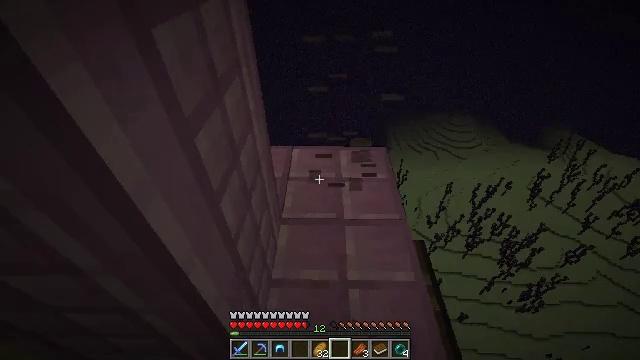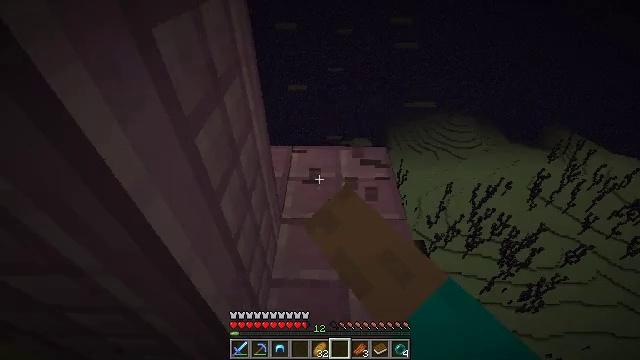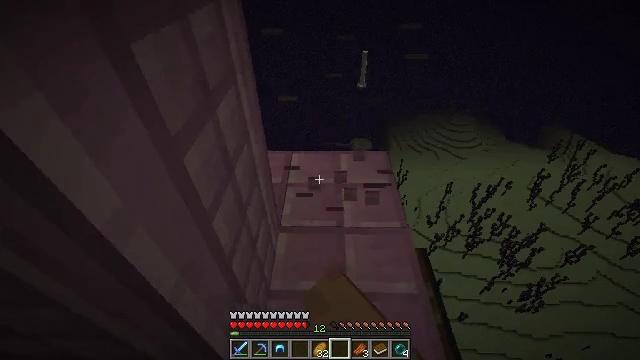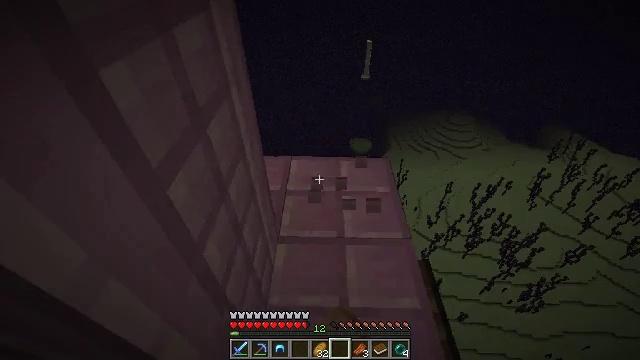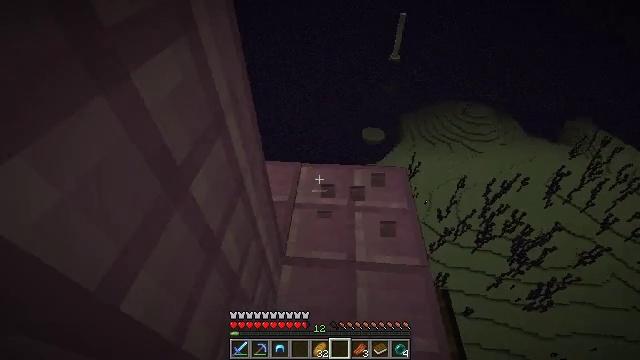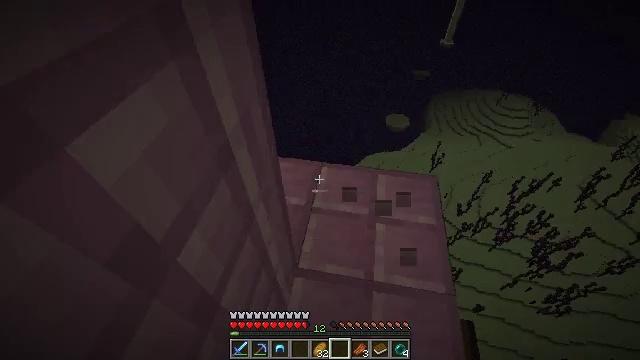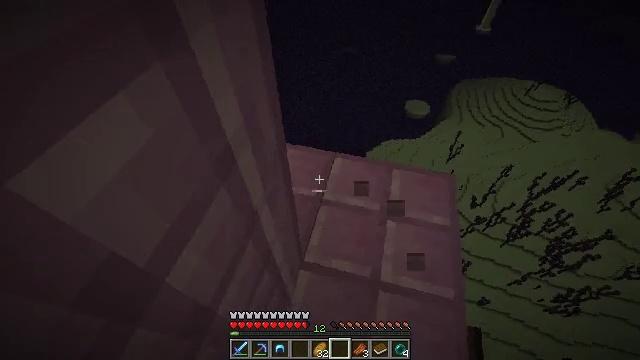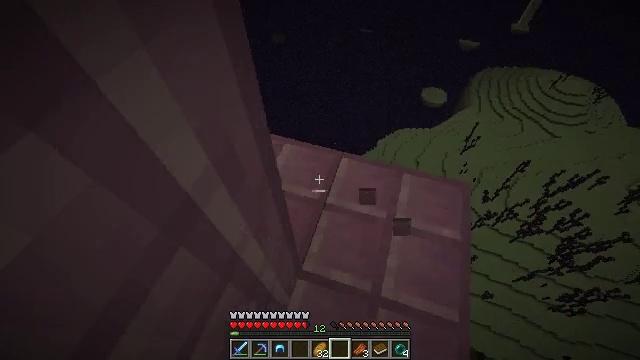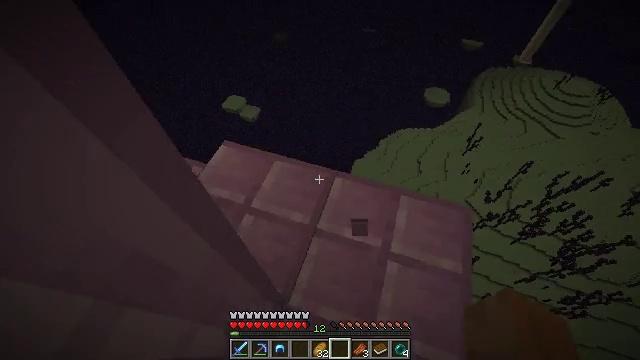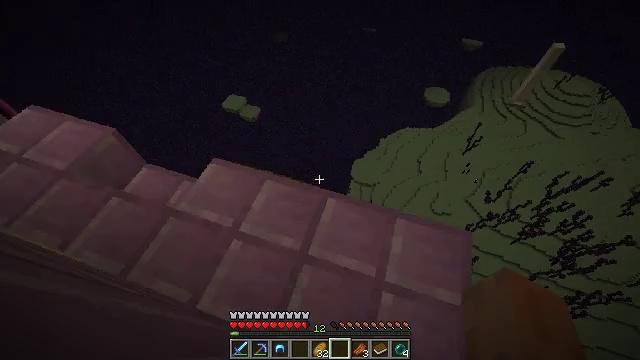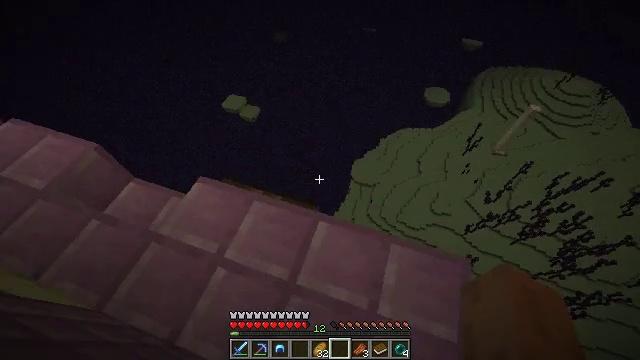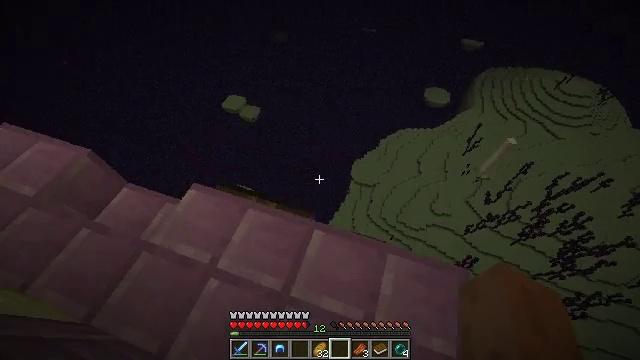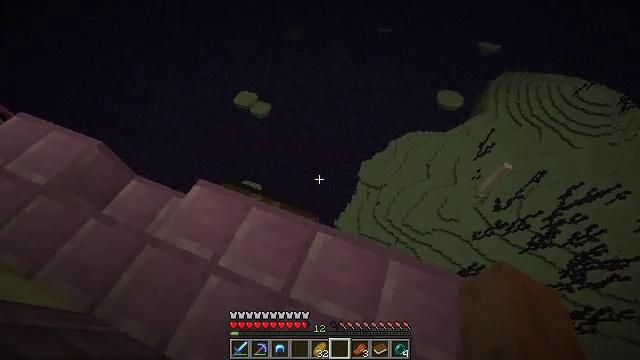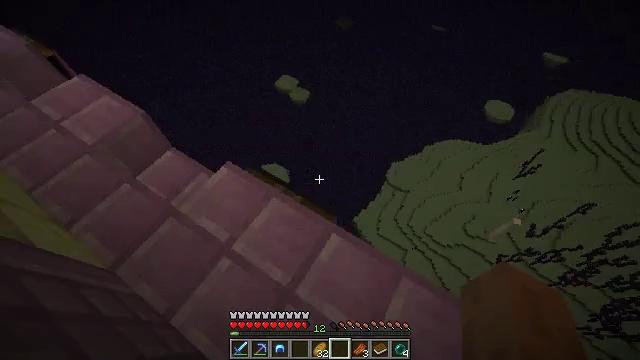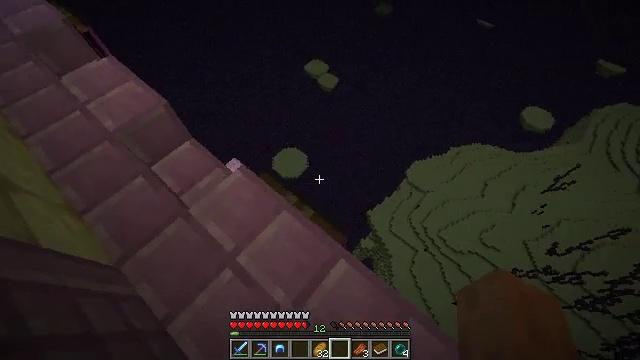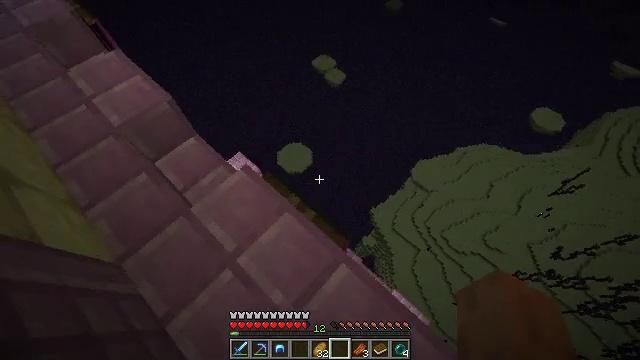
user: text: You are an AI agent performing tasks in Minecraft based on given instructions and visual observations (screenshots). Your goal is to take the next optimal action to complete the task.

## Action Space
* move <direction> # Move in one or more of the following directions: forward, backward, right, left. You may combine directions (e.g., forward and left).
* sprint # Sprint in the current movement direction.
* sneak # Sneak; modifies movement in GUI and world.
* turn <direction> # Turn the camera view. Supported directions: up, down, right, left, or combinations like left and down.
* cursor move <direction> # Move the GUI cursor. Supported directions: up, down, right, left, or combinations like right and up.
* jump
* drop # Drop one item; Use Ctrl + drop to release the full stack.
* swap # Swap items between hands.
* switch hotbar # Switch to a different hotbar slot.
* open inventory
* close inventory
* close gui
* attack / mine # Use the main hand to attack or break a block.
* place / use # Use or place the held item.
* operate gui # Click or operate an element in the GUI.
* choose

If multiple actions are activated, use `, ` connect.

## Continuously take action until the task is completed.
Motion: motion action
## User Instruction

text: Break the end rod from its place.
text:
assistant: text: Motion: attack / mine
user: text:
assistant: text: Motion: move forward, attack / mine
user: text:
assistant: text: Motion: move forward, attack / mine
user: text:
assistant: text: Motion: move forward, turn left and down
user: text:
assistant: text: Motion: move forward, turn left and down
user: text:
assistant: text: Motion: move forward, turn left and down
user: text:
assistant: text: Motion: move forward, turn left and down
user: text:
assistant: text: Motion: move forward
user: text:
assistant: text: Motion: move forward
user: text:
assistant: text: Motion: no_op
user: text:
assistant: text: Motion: no_op
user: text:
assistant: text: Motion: turn left
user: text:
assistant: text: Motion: move forward, turn left and down
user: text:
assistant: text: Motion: move forward, turn left and down
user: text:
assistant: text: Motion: move forward, turn left
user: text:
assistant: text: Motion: move forward, turn left and down
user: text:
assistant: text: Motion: move forward, turn left and down
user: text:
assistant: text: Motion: turn left and down
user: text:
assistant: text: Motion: move left, turn left
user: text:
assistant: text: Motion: move left, turn left
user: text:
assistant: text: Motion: move left
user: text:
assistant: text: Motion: move left
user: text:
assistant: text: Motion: move left
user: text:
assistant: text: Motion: no_op
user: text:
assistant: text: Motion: turn down
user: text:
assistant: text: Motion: no_op
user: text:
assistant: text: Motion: no_op
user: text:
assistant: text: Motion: turn left and up
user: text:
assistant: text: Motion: turn left and up
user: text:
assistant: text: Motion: turn left and up